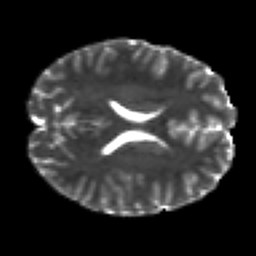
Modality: T2w
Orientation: axial
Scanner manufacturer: siemens
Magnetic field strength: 3 T
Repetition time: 7.8 s
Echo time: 0.09 s